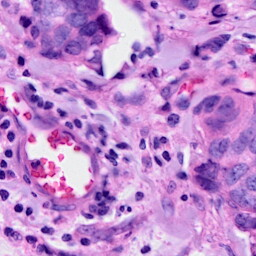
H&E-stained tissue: Breast